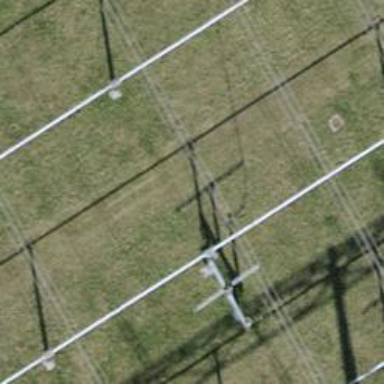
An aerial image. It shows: Switch used for power control.